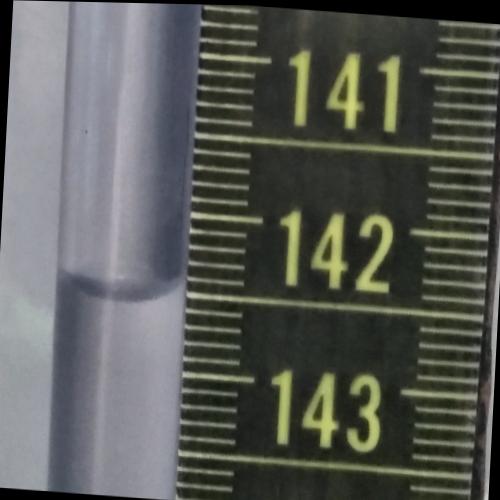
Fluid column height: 142.5 cm